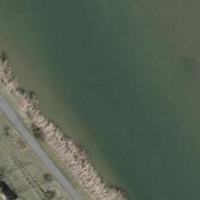
EUNIS habitat code: 15
Species observed at this site:
Chroicocephalus ridibundus
Phalacrocorax carbo
Larus michahellis
Motacilla cinerea
Podiceps cristatus
Gallinula chloropus
Cygnus olor
Mareca strepera
Aythya fuligula
Mareca penelope
Passer montanus